Interaction volume radius: 10 \u00c5
Interaction volume height: 10 \u00c5
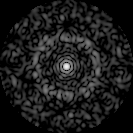
Disorder parameter: 0.8441